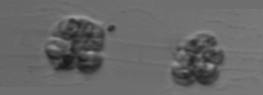
Label: Leptocylindrus_mediterraneus